Question: I have this problem how can I fix it?

This is the HTML code:
HTML
'''
<nav class="navbar navbar-default " role="navigation">
<div class="container">
<!-- Brand and toggle get grouped for better mobile display -->
<div class="navbar-header">
<button type="button" class="navbar-toggle collapsed" data-toggle="collapse" data-target="#bs-example-navbar-collapse-1">
<span class="sr-only">Toggle navigation</span>
<span class="icon-bar"></span>
<span class="icon-bar"></span>
<span class="icon-bar"></span>
</button>
<a class="navbar-brand" href="#">Hyper Design</a>
</div>
<!-- Collect the nav links, forms, and other content for toggling -->
<div class="collapse navbar-collapse" id="bs-example-navbar-collapse-1">
<ul class="nav navbar-nav navbar-right">
<li class="active"><a href="#">Home</a></li>
<li><a href="#">What We Do</a></li>
<li><a href="#">Our Works</a></li>
<li><a href="#">Contact</a></li>
<li><a href="#">Link</a></li>
<button type="button" class="btn btn-default navbar-btn">Sign in</button>
</ul>
</li>
</ul>
</li>
</ul>
</div><!-- /.navbar-collapse -->
</div><!-- /.container-fluid -->
'''
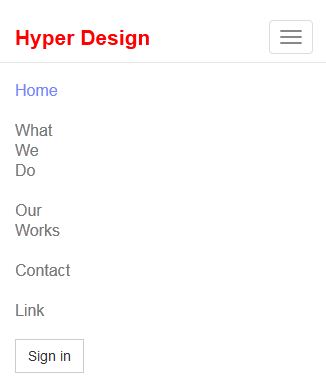
Answer: Try this:
Simply use 'text-center' class in the collapse tag
'''
<div class="collapse navbar-collapse text-center" id="bs-example-navbar-collapse-1">
'''
# DEMO